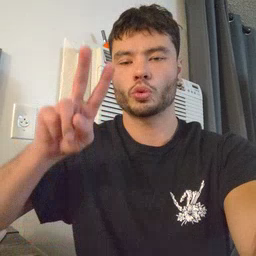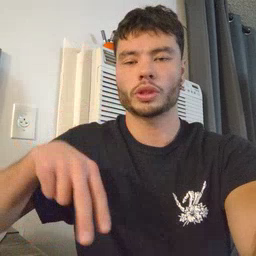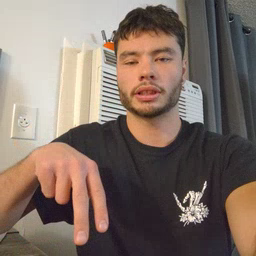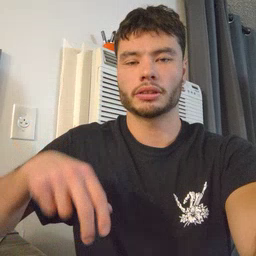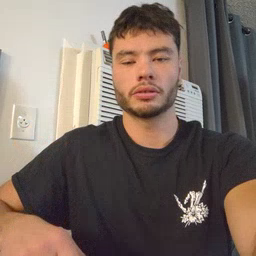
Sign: read